Question: I'm using jquery to dynamically add columns and rows to the table.
The problem I'm having is that I'm adding the rows with code as below:
'''
$('#colorgrid').append("<tr id='Row2' class='input-row'><td><input type='text' name='shade' placeholder='shade'/></td><td ><input type='checkbox' name='asdf'/></td><td ><input type='checkbox' name='shade'/></td><td ><input type='checkbox' name='color'/></td></tr>")
'''
So after I add one column and then add one row, it is missing a checkbox. Please see screen shot below:
Ideally whenever new row is added I would like it to fill however many columns there are with checkboxes and fill the 'name' attribute of the checkboxes with the column name.
How can I add a new row such a way so that it is really dynamic and I'm not hardcoding the contents of the row. It should fill all the columns with checkboxes and name them corresponding to the columnheader.

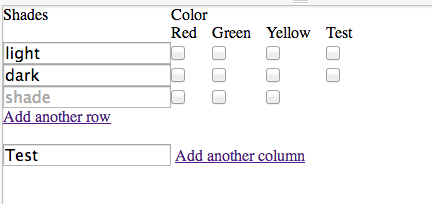
Answer: Andy's answer is cleaner and you may want to do that while modifying the elements within it. However if it's less a case of "copy but different" and more "new row with certain parts copied", <URL>.
The technique here involves creating a new row, then iterating through each of the desired table headers with <URL>, and then appending a new cell and input with that value as a name for each.